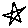
Label: star